You are looking at the short-time Fourier spectrogram of a bearing's acceleration signal. Based on the visible evidence, which condition applies: normal, inner_race, outer_race, ball?
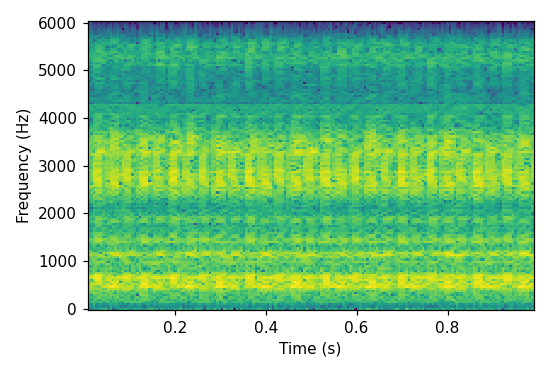
Answer: outer_race